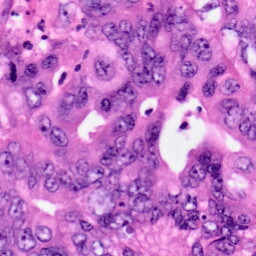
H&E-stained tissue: Pancreatic